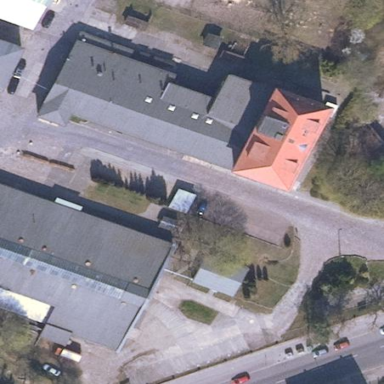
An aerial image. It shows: Educational institution office.